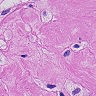
Metastatic tissue present: yes